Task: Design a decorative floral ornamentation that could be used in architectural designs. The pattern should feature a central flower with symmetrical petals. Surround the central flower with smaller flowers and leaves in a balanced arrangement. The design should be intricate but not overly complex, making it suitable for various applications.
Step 119:
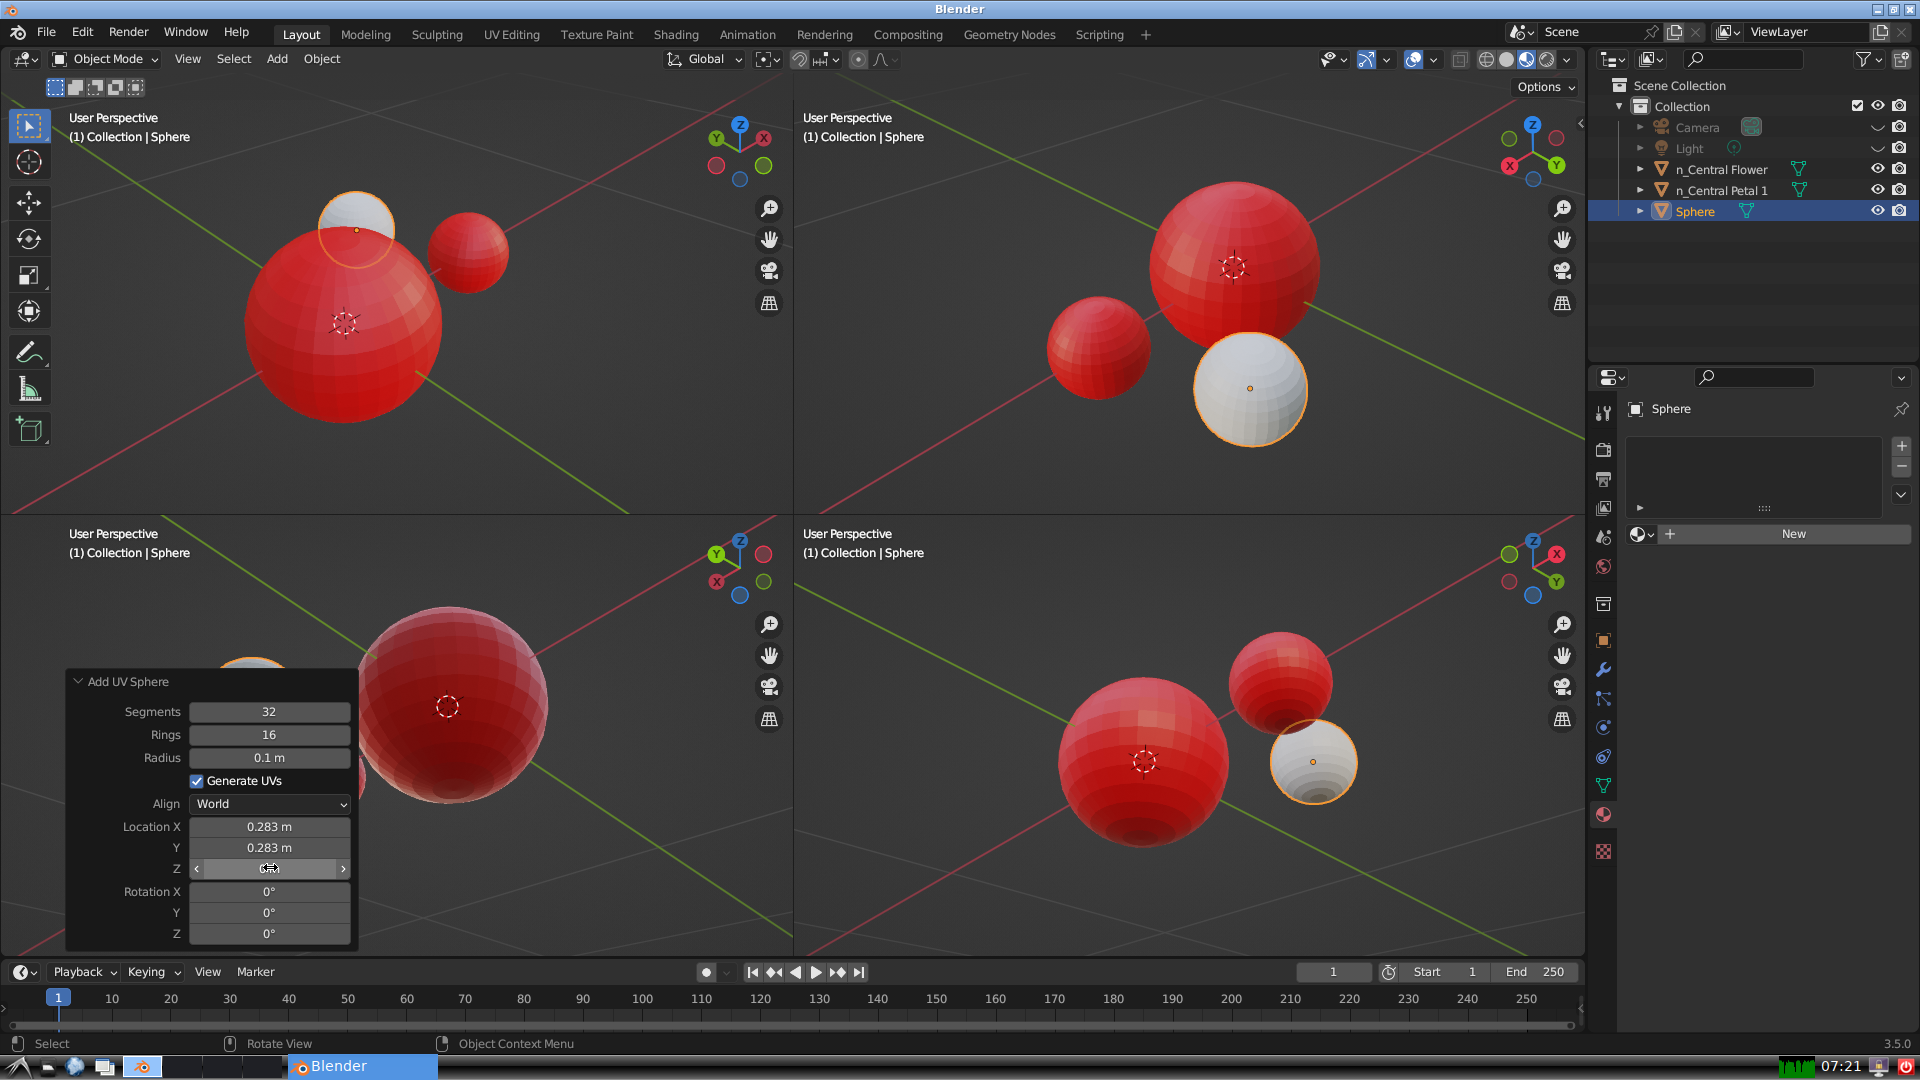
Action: {"mouse_move": [960, 540]}